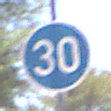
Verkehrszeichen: VorgeschriebeneMindestgeschwindigkeit
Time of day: Midday
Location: Outdoor (RoadRail)
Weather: Clear
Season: NotSpecified
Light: Natural